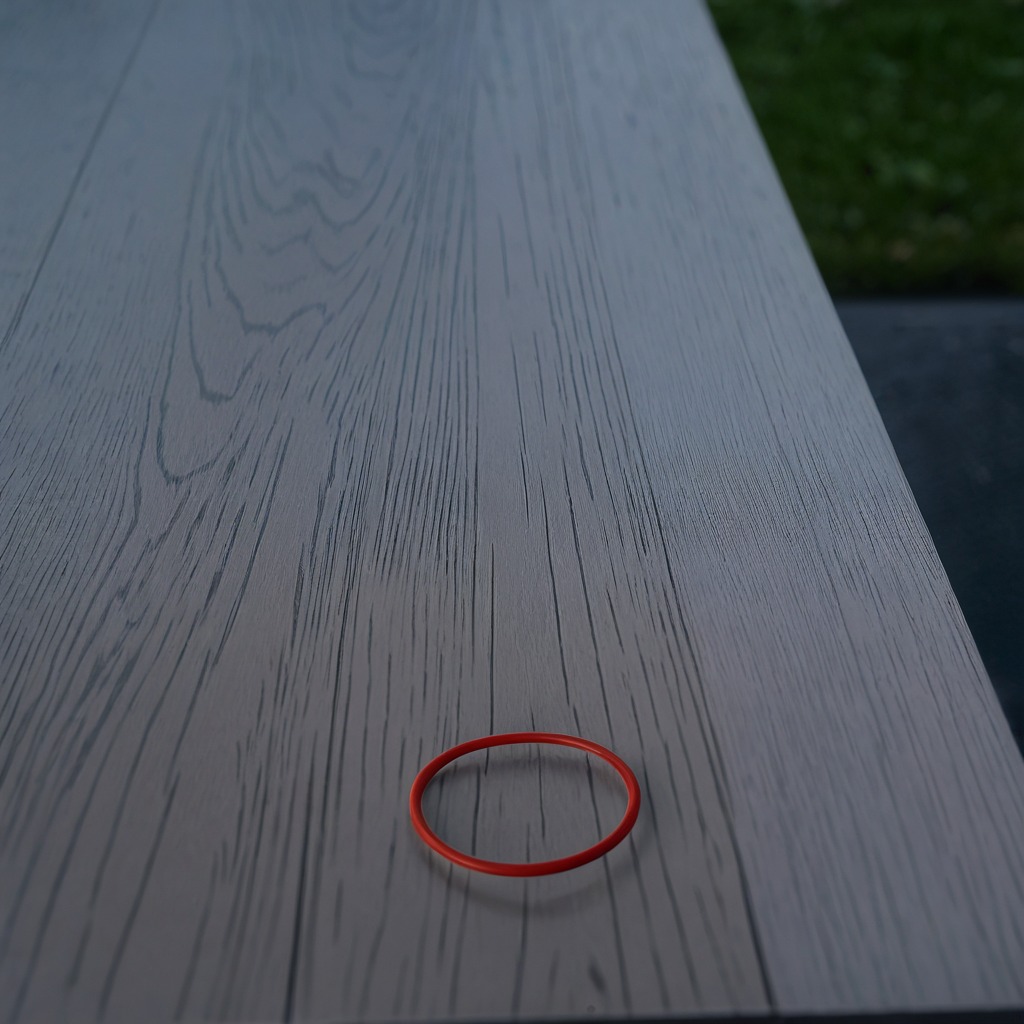
A rubber O-ring is lying on the old table.